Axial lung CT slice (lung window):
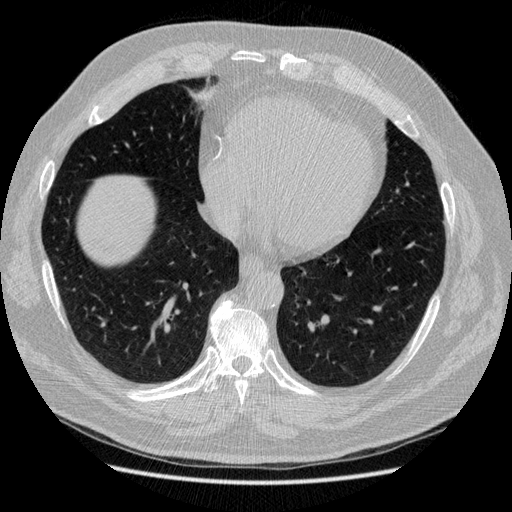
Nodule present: no